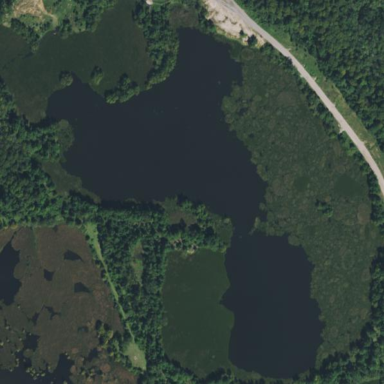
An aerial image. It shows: Beautiful lake surrounded by nature.